Question: I'm getting an odd share kit 2.0 bug when I add it to my existing project. I've been looking a t this for a while now, and haven't really got anywhere.
Any ideas anyone?
Thanks!

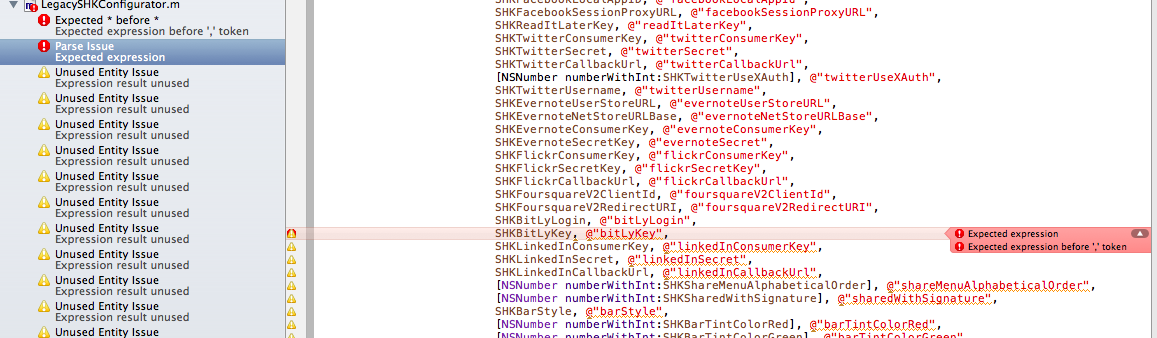
Answer: If you walk through the code, you can find any bug manually but this is time consuming.
So, please delete the whole ShareKit 2.0 first by removing real files.
And re-download the kit again and install it again!
This might rectify your problem.
I hope this helps you.